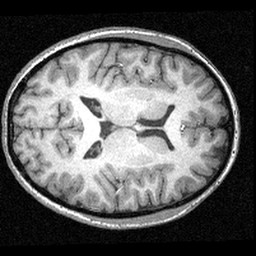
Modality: T1w
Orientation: axial
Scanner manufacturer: siemens
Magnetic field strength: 3 T
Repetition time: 1.57 s
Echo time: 0.00304 s